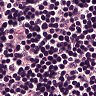
Metastatic tissue present: no